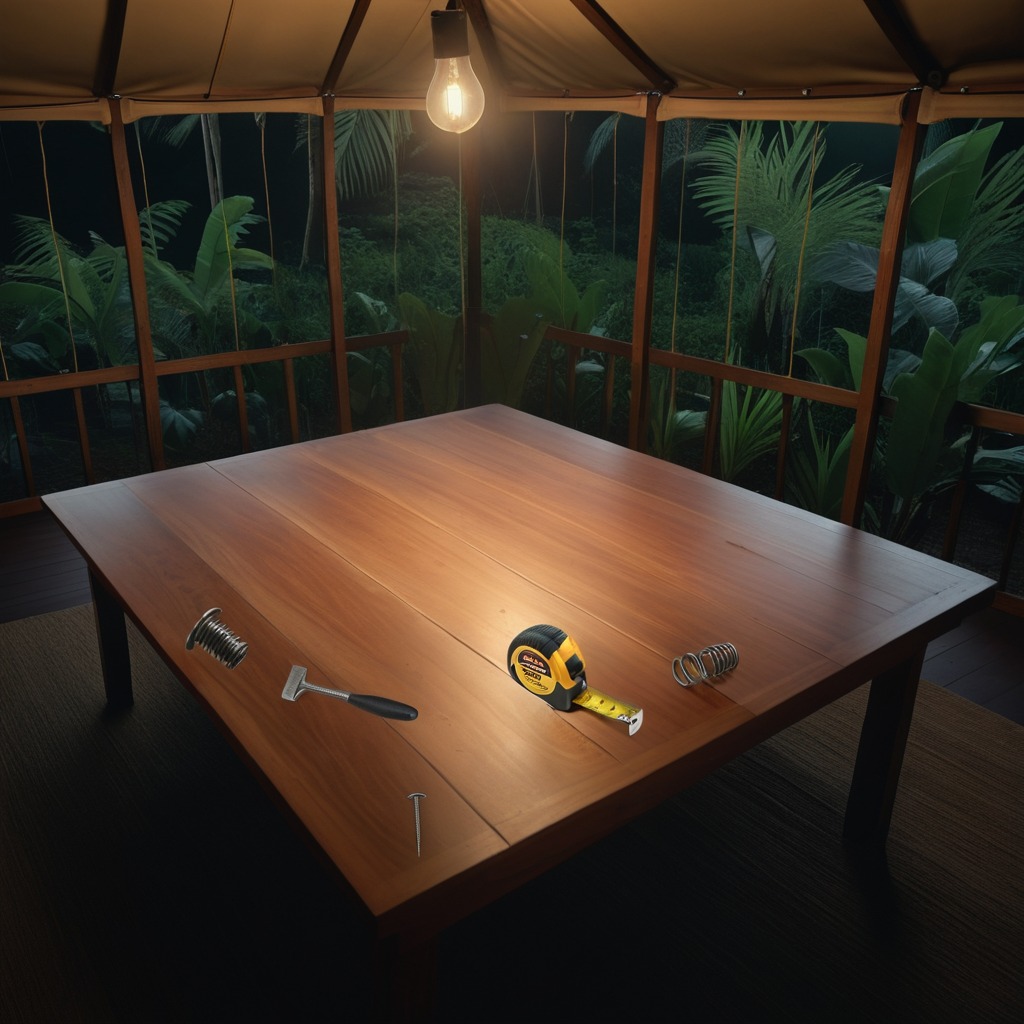
A measuring tape, a metal machine screw, an iron nail, a hammer, and a coiled metal spring are lying on the wooden table.